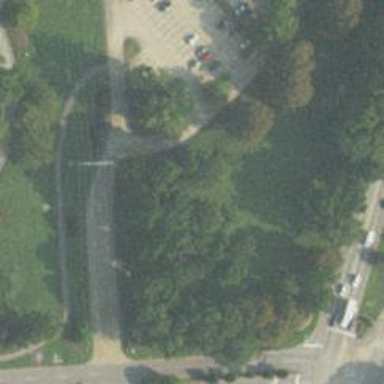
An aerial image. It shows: Disc golf hole.